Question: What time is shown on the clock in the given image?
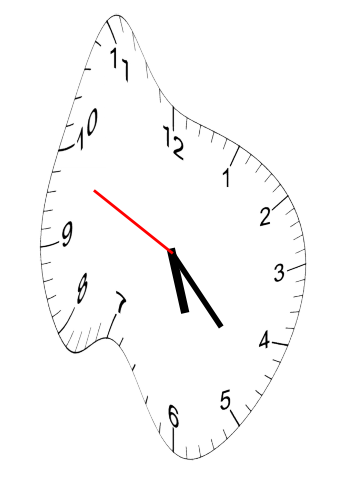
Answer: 05:22:49